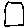
Label: square